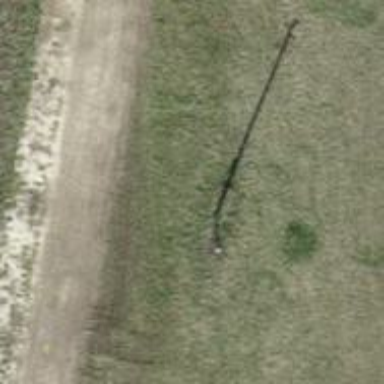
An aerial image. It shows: Power pole.